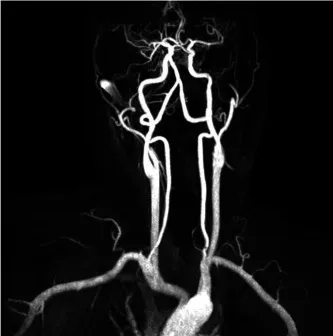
Brain magnetic resonance imaging. Carotid arteries. Showed no significant stenosis of the cerebral, carotid, or vertebral arteries.
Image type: radiology (mri)